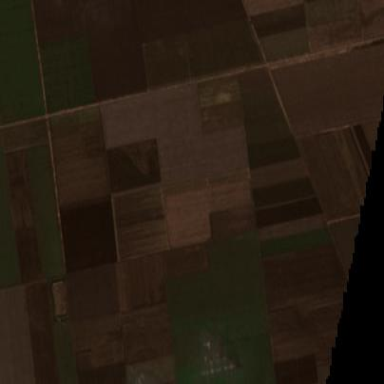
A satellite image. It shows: View of farmland.